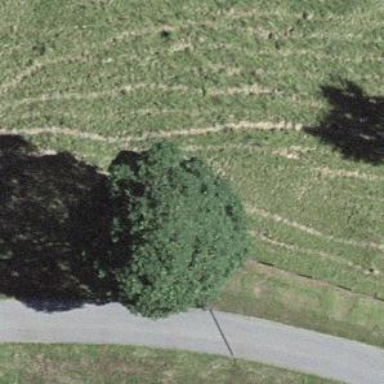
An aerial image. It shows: Single tag "natural: tree."